Interaction volume radius: 10 \u00c5
Interaction volume height: 25 \u00c5
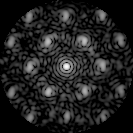
Disorder parameter: 0.4432